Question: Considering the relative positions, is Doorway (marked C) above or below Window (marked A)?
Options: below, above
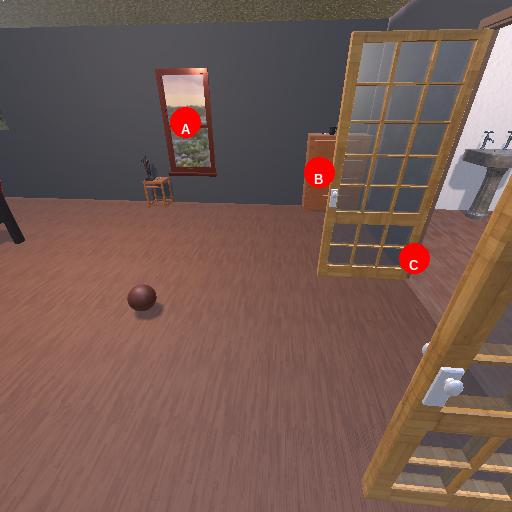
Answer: below